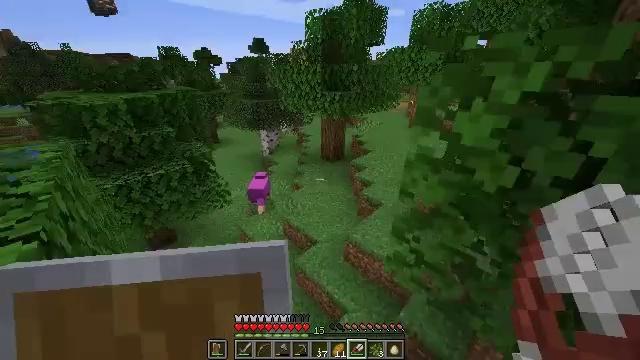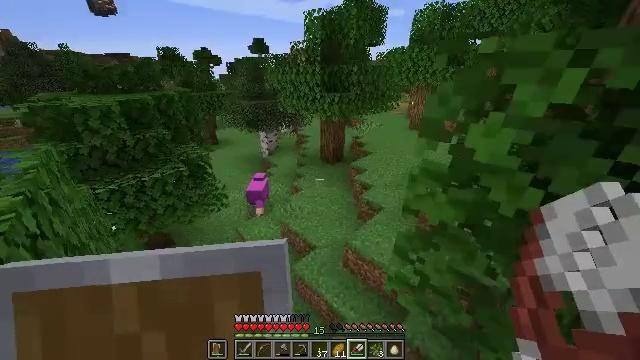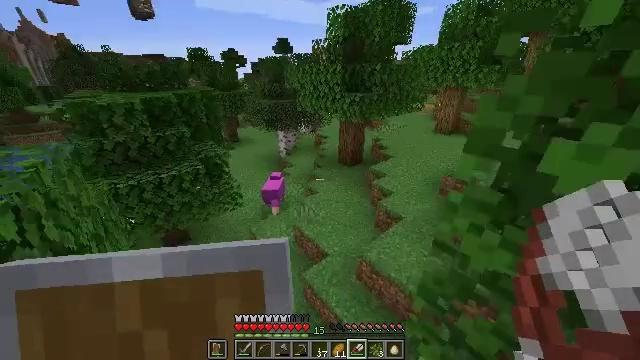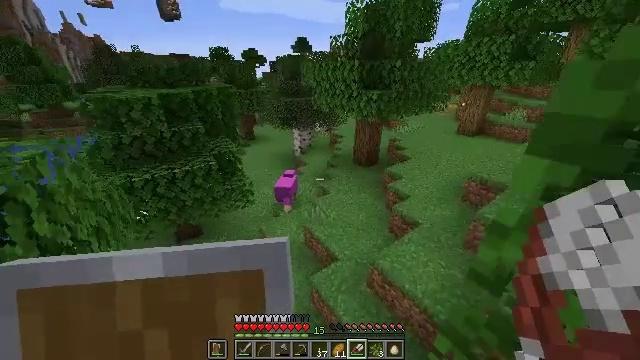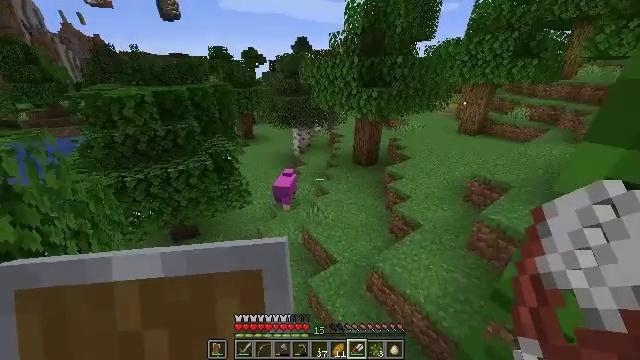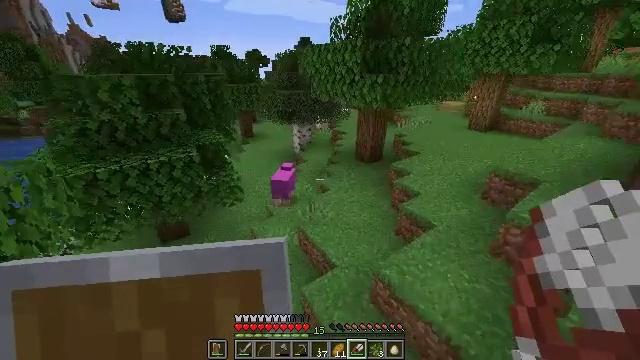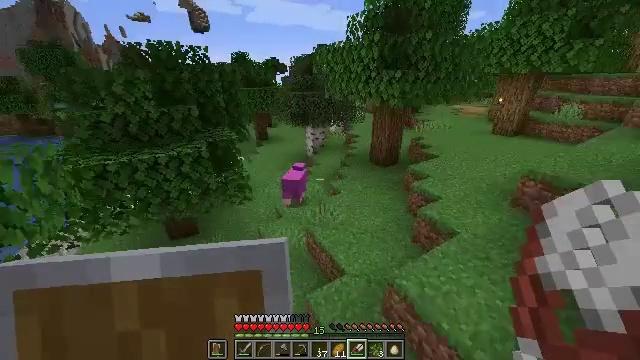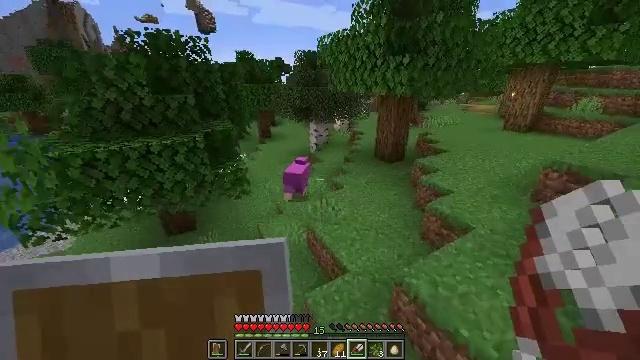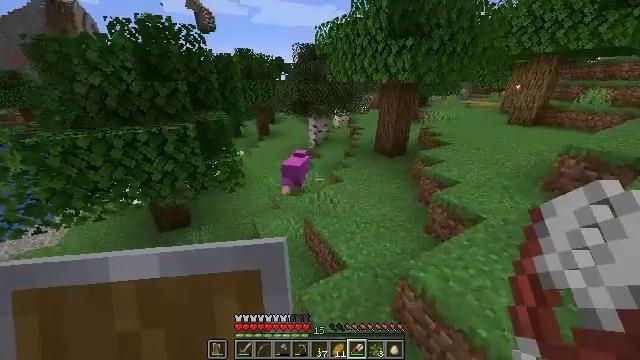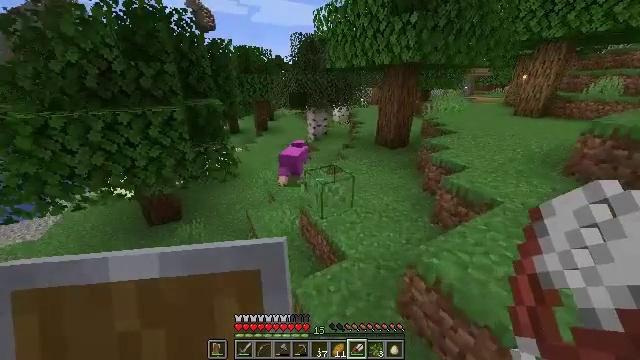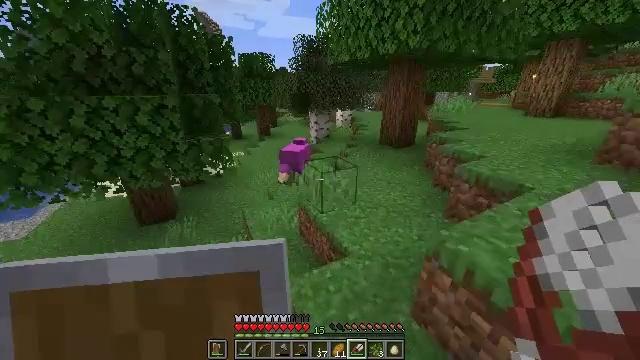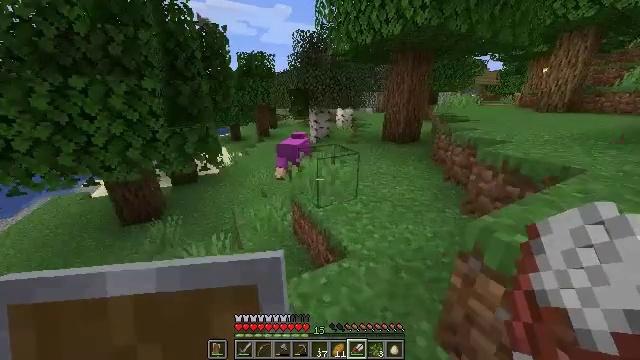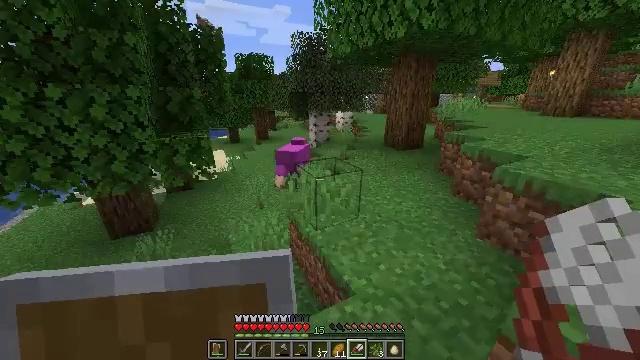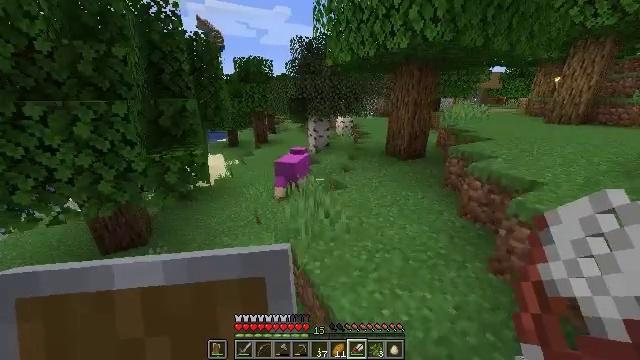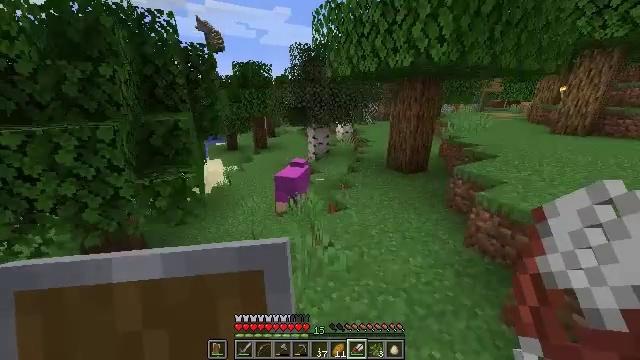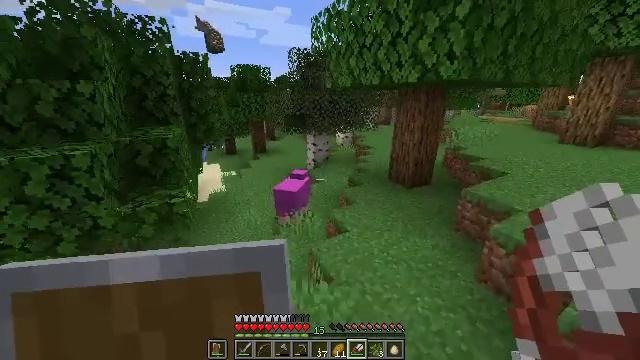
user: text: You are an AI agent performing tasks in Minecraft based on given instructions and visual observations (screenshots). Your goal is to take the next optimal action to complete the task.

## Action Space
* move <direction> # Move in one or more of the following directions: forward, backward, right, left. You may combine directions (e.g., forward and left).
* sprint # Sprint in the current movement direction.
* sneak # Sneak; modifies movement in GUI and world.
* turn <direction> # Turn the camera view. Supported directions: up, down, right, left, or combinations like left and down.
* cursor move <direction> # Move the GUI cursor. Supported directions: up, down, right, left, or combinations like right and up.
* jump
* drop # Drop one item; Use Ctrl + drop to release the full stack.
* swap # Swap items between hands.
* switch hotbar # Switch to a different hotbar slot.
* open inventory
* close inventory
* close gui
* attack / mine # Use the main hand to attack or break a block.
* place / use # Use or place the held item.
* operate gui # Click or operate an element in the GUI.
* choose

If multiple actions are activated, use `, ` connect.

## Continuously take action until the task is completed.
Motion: motion action
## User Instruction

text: Open the crafting table and make a yellow bed.
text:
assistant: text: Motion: move forward
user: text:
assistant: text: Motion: move forward, turn left
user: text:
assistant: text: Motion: move forward, turn left
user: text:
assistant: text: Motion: move forward
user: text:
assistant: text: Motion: move forward
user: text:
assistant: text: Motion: move forward, turn left and up
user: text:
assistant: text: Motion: move forward, turn left
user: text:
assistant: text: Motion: move forward
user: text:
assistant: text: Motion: move forward
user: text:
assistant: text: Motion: move forward, turn up
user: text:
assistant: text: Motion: move forward, turn up
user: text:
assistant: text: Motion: move forward, jump
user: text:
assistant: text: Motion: move forward, jump
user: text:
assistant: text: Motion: move forward, jump
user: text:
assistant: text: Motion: move forward, jump
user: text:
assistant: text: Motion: move forward
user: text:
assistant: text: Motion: move forward
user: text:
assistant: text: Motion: move forward
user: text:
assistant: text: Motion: move forward, turn left
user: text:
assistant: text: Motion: move forward, turn left and down
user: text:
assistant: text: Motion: move forward
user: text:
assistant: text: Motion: move forward
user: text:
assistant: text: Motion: move forward
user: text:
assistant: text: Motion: move forward
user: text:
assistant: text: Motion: move forward, jump
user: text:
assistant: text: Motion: move forward, jump
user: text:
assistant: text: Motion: move forward
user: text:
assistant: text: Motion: move forward
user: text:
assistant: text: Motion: move forward, turn right and down
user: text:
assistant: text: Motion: move forward, turn left and down